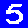
Digit: 5